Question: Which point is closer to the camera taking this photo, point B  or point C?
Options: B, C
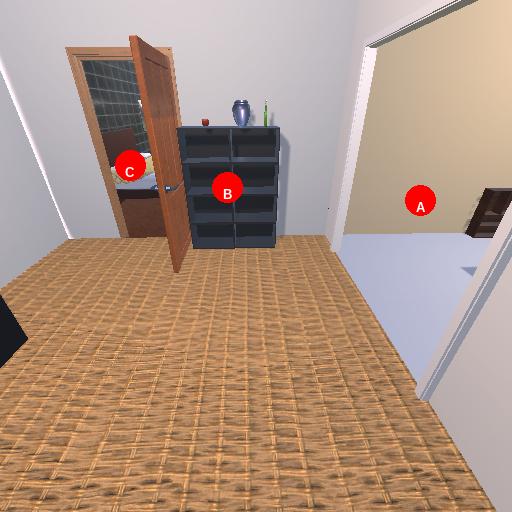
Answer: B